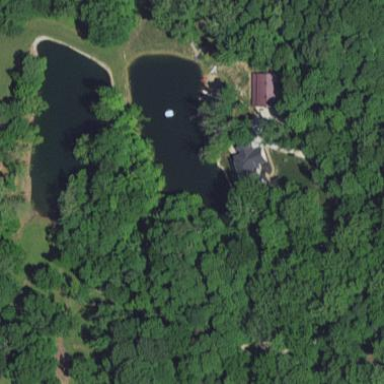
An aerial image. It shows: Pond with natural water.